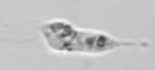
Label: Amoeba